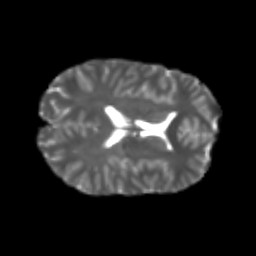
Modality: T2w
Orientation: axial
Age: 24
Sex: male
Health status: healthy
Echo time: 0.074 s